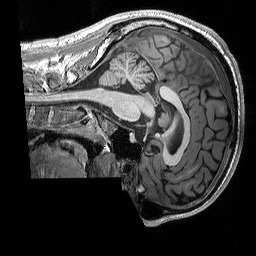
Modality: T1w
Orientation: sagittal
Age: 27
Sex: male
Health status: healthy
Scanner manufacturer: siemens
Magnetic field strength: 3 T
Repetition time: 2.3 s
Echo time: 0.00298 s